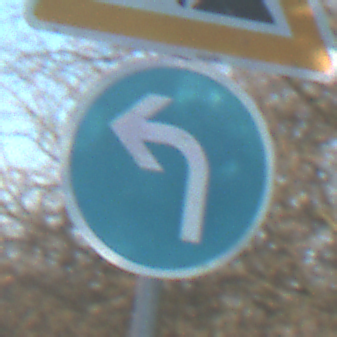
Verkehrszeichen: VorgeschriebeneFahrtrichtungLinks
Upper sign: Arbeitsstelle
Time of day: MorningAfternoon
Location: Outdoor (Nature)
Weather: Clear
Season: NotSpecified
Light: Natural